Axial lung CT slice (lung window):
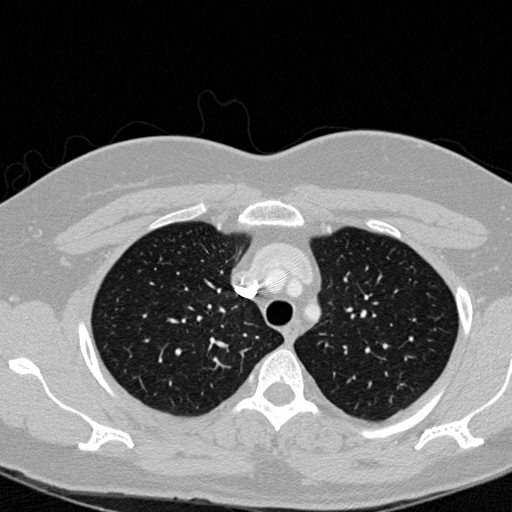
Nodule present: no